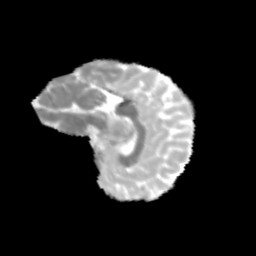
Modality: MD
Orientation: sagittal
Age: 11
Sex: male
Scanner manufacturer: siemens
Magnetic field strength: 3 T
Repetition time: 3.8 s
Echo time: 0.07 s